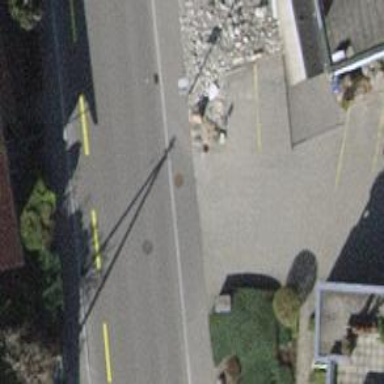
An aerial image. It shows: Secondary road with asphalt surface and sidewalks on both sides.